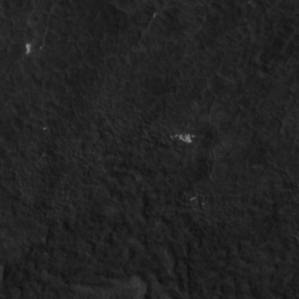
Label: non_frost